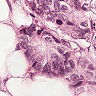
Metastatic tissue present: yes